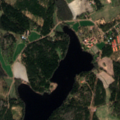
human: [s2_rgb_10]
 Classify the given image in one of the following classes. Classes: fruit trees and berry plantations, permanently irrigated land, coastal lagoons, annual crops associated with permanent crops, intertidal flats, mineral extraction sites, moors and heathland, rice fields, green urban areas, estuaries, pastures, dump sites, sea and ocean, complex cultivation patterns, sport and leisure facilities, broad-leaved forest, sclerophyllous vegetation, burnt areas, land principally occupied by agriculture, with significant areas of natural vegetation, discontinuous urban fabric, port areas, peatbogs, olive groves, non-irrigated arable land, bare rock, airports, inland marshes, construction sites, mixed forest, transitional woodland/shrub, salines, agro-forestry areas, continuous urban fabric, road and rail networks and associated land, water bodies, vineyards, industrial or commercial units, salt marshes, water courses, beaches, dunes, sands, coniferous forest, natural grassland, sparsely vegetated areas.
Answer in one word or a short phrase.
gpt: discontinuous urban fabric, non-irrigated arable land, land principally occupied by agriculture, with significant areas of natural vegetation, mixed forest, sea and ocean